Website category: movie
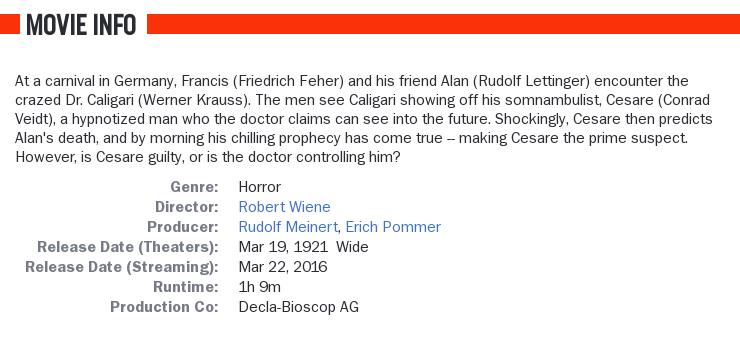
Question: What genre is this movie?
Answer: horror

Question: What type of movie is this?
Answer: horror

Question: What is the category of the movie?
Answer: horror

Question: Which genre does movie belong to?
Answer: horror

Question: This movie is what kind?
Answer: horror

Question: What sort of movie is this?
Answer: horror

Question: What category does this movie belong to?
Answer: horror

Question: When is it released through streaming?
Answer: Mar 22, 2016

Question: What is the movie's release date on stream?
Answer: Mar 22, 2016

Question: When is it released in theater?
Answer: Mar 19, 1921 wide

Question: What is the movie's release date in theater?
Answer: Mar 19, 1921 wide

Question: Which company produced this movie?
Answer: Decla-Bioscop AG

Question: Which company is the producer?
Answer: Decla-Bioscop AG

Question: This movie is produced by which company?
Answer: Decla-Bioscop AG

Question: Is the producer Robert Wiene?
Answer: no

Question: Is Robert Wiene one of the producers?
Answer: no

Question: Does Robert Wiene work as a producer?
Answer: no

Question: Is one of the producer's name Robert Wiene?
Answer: no

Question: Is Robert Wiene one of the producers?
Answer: no

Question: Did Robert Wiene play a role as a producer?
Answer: no

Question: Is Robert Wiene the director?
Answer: yes

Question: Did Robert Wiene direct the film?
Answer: yes

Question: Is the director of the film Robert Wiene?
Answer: yes

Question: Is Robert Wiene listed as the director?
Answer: yes

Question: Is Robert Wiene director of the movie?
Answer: yes

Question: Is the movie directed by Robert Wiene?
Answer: yes

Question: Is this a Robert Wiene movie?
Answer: yes

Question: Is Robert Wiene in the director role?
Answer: yes

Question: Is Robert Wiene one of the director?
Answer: yes

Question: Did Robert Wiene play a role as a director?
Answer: yes

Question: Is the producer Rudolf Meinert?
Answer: yes

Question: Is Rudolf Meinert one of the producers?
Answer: yes

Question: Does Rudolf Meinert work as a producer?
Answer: yes

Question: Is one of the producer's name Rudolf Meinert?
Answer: yes

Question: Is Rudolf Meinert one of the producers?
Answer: yes

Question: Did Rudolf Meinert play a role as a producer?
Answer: yes

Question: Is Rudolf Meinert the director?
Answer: no

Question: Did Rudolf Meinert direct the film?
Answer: no

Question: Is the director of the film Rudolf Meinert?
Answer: no

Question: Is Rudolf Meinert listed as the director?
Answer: no

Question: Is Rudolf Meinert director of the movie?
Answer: no

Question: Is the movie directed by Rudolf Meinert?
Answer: no

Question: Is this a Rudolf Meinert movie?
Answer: no

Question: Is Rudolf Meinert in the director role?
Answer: no

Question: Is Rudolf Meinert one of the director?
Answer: no

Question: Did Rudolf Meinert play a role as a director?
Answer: no

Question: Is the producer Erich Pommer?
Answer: yes

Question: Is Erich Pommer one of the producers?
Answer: yes

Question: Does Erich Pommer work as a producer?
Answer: yes

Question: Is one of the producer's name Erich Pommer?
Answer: yes

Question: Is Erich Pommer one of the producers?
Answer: yes

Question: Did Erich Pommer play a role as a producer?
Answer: yes

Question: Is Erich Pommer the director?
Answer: no

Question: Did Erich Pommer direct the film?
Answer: no

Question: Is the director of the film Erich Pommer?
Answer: no

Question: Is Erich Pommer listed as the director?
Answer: no

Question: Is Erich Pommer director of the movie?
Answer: no

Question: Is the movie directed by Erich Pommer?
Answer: no

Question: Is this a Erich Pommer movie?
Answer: no

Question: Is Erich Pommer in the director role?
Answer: no

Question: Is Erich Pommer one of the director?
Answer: no

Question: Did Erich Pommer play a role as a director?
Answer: no